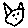
Label: cat